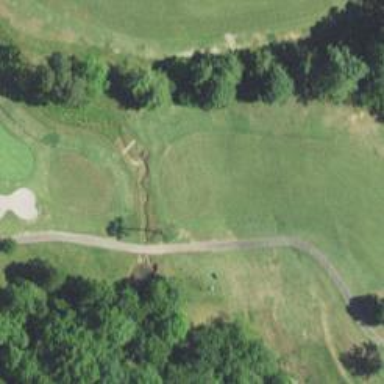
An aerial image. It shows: Path bridge over golf course.